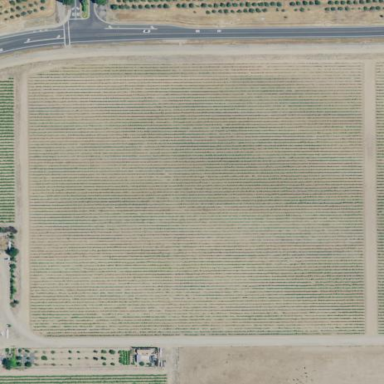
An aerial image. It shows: Vineyard where grapes are grown.